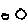
Label: circle